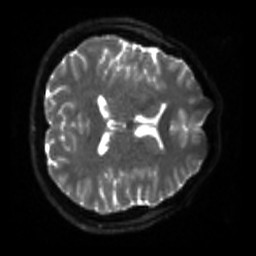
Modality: sbref
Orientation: axial
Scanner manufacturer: siemens
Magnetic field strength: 3 T
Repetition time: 4 s
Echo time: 0.0594 s